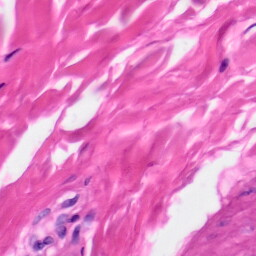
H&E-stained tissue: Skin